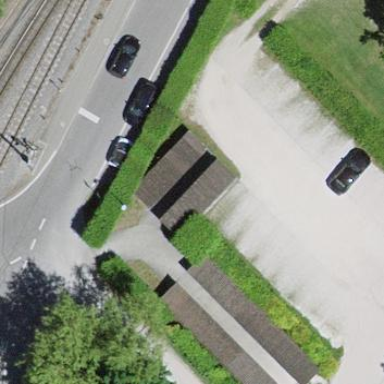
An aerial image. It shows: Bicycle parking facility located on the roof of building.